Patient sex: M
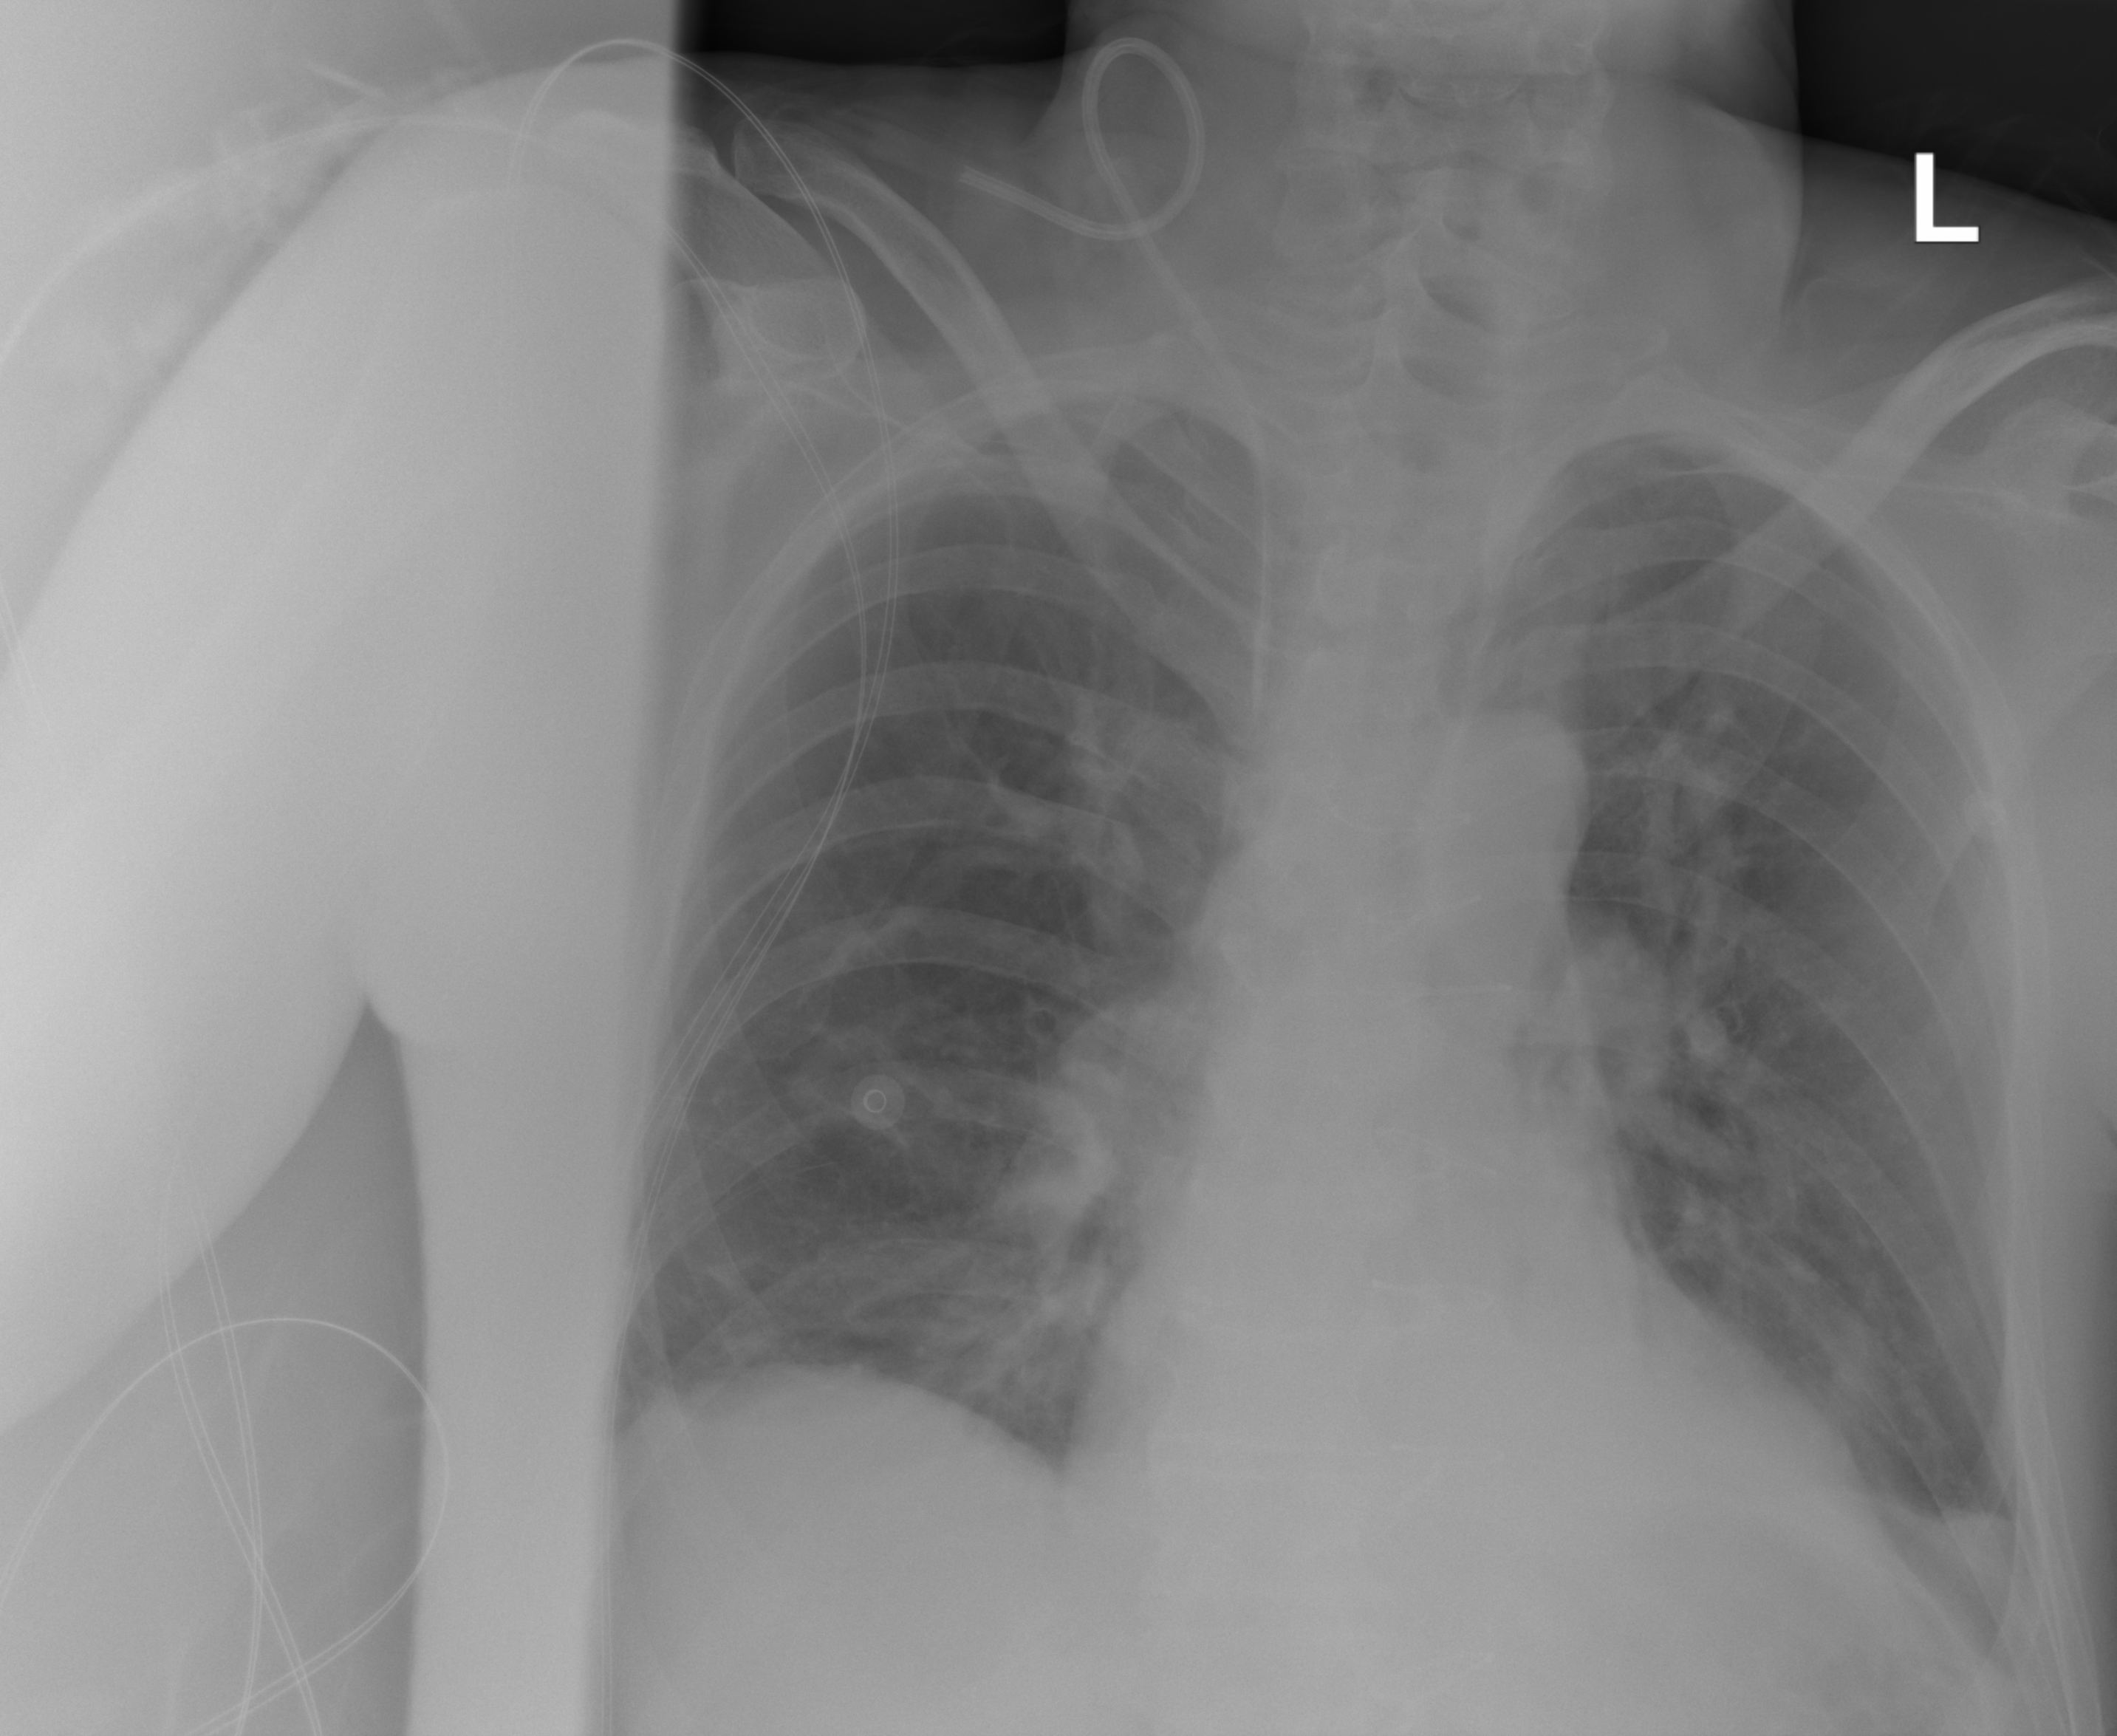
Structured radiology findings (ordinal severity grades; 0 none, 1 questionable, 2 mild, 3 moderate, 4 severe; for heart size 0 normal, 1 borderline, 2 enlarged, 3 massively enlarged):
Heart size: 0
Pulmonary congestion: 0
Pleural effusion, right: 2
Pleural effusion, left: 2
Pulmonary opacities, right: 0
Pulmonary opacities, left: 0
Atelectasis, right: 2
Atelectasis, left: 2